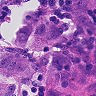
Metastatic tissue present: yes